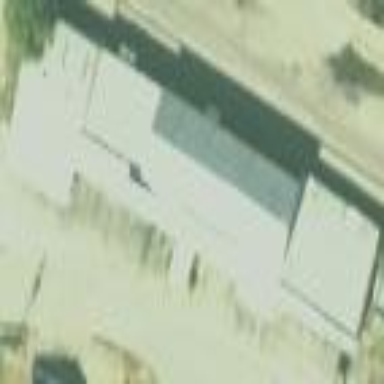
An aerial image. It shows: Commercial building.